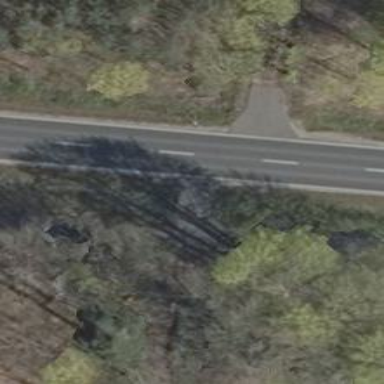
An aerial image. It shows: Asphalt road classified as primary highway.